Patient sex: M
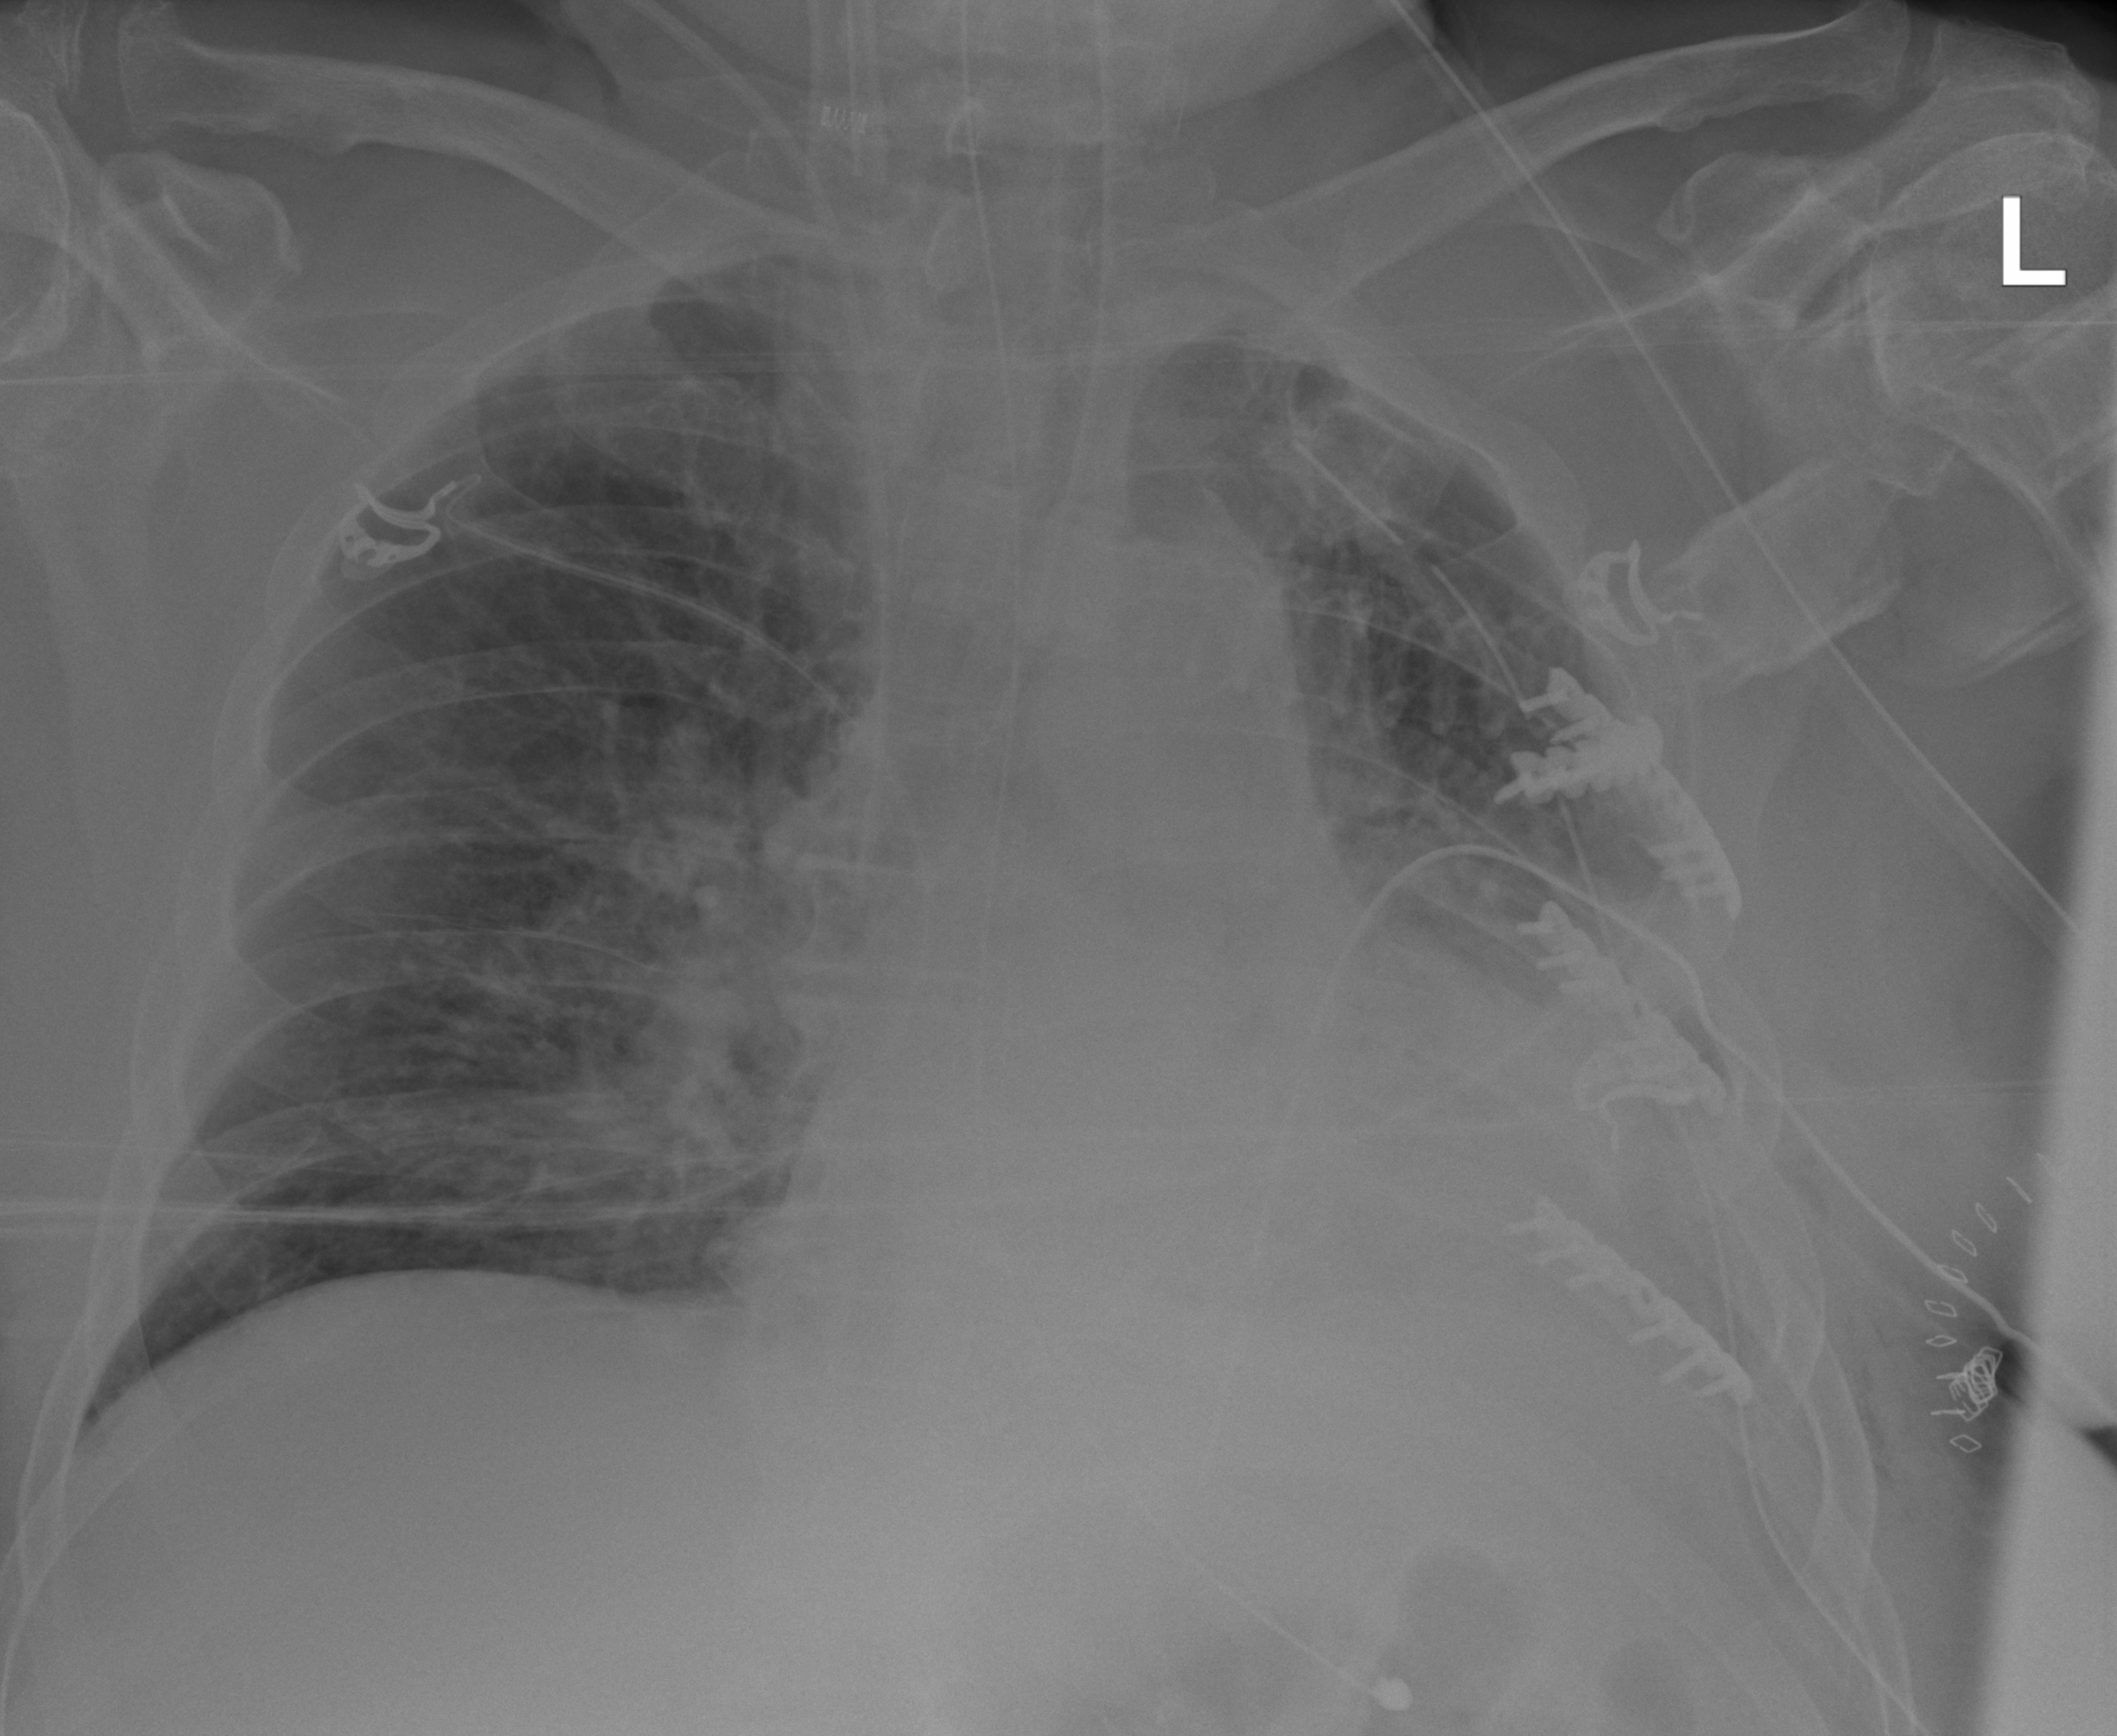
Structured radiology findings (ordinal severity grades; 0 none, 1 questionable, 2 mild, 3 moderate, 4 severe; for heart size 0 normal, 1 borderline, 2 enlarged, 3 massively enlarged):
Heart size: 2
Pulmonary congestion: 2
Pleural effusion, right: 0
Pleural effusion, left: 3
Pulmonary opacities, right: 2
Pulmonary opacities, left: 2
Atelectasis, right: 2
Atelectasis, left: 3